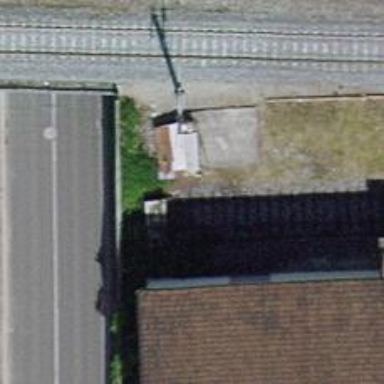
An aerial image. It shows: Railway buffer stop.